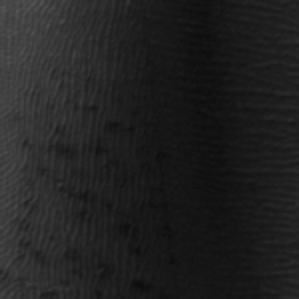
Label: frost